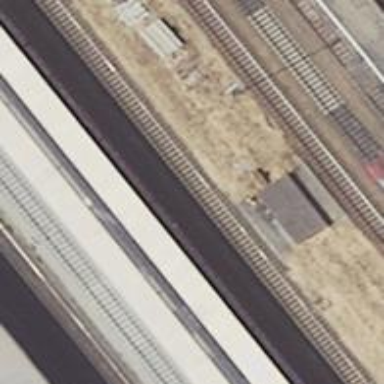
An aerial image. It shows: Close-up of railway platform edge.